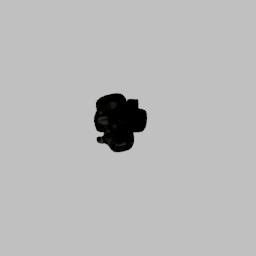
Label: tools